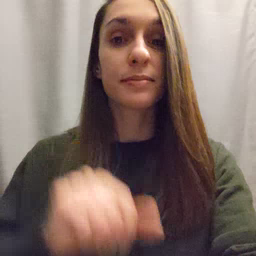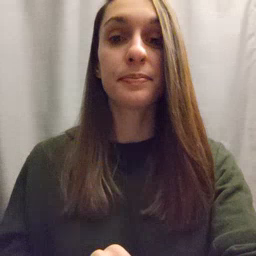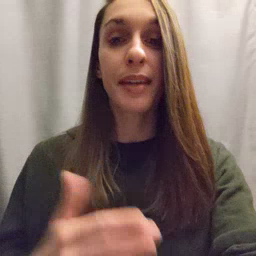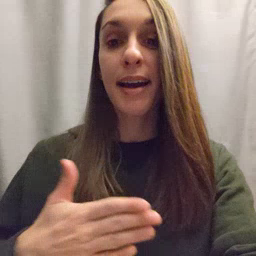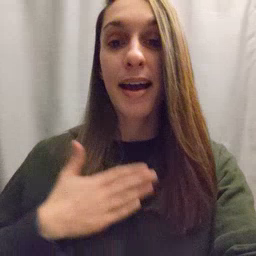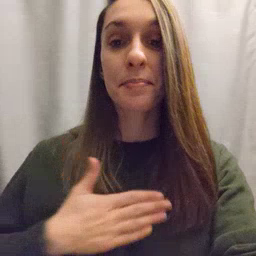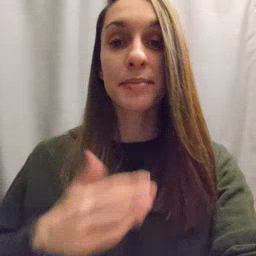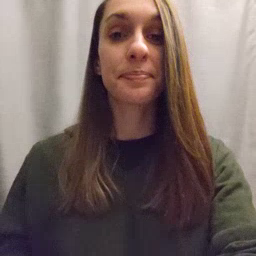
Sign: happy